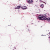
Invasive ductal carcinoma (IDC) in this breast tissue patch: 0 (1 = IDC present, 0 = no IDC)